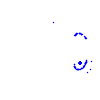
Particle: proton